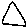
Label: triangle